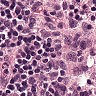
Metastatic tissue present: no